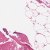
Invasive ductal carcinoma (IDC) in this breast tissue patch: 0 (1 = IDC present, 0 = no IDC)